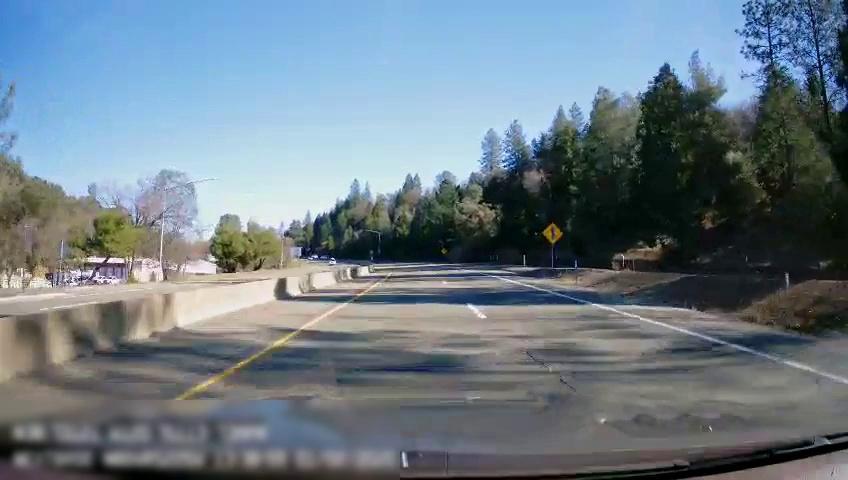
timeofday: Day
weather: Sunny
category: Drivable Space
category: Drivable Space
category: Lanes | Opposite Lane
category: Lanes | Opposite Lane
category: Lanes | Current Lane
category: Lanes | Current Lane
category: Lanes | Alternate Lane
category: Traffic | Signs